Field crop: maize
Growth stage: 1
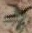
Species: atriplex